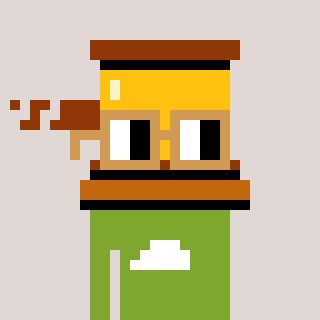
a pixel art character with square brown glasses, a gavel-shaped head and a slimegreen-colored body on a warm background